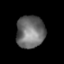
Tissue: lung
Cell type: Epithelial cells
Senescence score: 0.1724
Nuclear area (px): 900
Mean DAPI intensity: 109.76